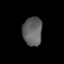
Tissue: lung
Cell type: Epithelial cells
Senescence score: 0.2097
Nuclear area (px): 548
Mean DAPI intensity: 96.885